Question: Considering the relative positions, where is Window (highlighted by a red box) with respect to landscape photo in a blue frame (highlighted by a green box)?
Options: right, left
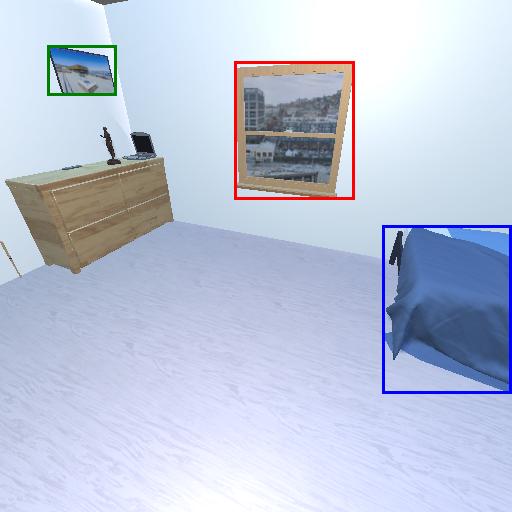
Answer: right